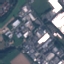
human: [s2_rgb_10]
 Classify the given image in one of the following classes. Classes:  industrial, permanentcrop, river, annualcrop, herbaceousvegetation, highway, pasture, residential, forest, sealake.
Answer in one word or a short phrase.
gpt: Industrial